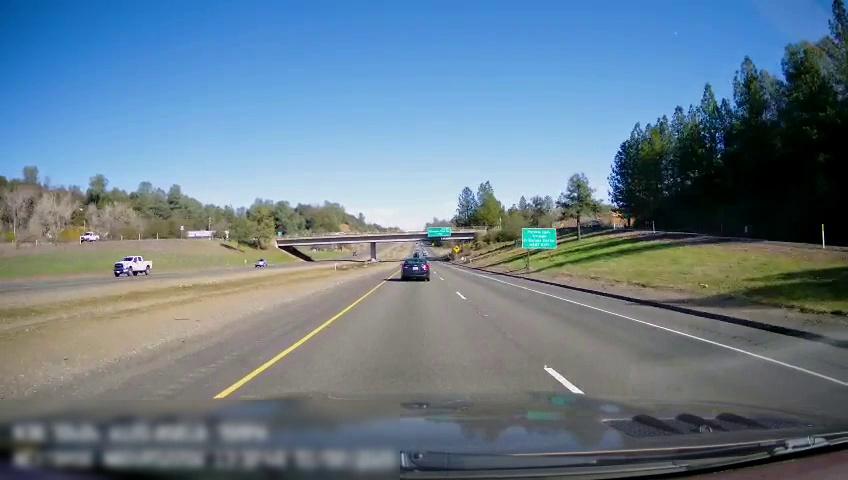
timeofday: Day
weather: Sunny
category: Drivable Space
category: Drivable Space
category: Vehicles | Truck
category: Vehicles | Truck
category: Vehicles | Car
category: Vehicles | Car
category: Lanes | Current Lane
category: Lanes | Current Lane
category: Lanes | Alternate Lane
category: Traffic | Signs
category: Traffic | Signs